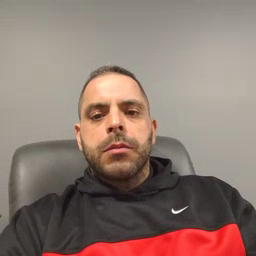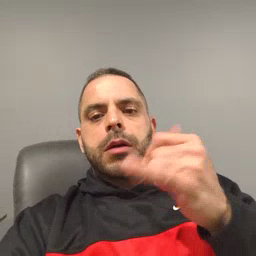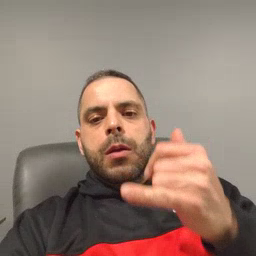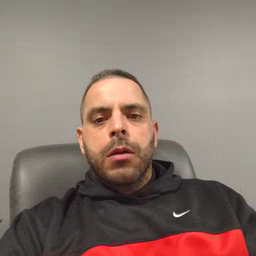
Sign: yellow